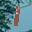
Label: 1